二年级 · 算术
小琪是个书法爱好者。小琪这一个星期平均每天写了几个毛笔字?

答: 小琪这一个星期平均每天写了 ( ) 个毛笔字。
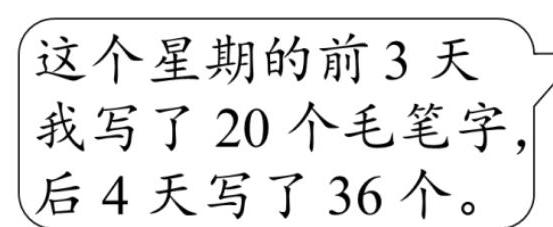
答案: $(20+36) \div 7=8$ (个)
答: 小琪这一个星期平均每天写了 8 个毛笔字。